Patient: sex M, age 46
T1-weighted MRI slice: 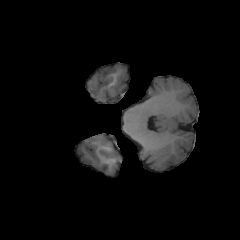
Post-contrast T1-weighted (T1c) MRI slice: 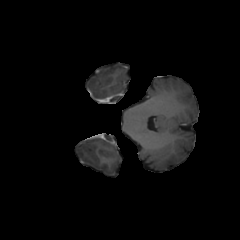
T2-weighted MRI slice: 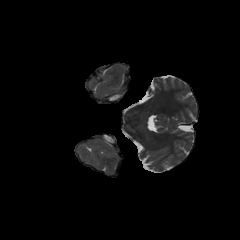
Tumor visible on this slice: no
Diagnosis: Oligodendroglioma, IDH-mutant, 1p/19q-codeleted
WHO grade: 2